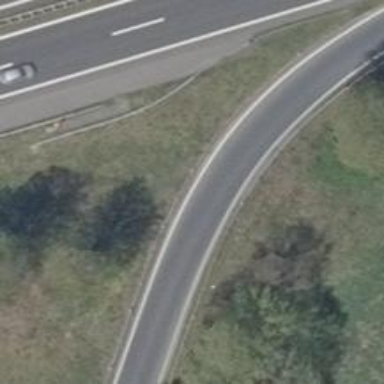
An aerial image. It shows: Asphalt motorway link.